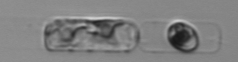
Label: Guinardia_delicatula_TAG_internal_parasite